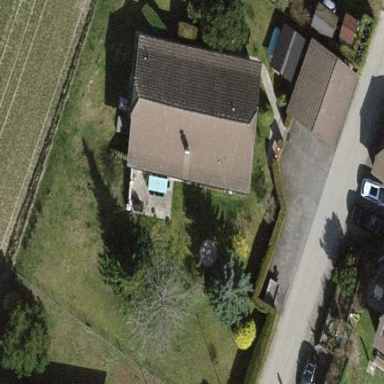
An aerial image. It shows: Simple house.